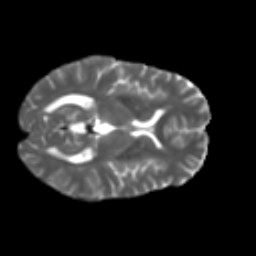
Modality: T2w
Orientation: axial
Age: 42
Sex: female
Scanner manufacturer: ge
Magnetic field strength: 3 T
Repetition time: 7.8 s
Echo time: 0.0606 s